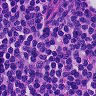
Metastatic tissue present: no